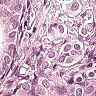
Metastatic tissue present: yes